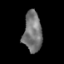
Tissue: skin
Cell type: Epithelial cells
Senescence score: 0.2849
Nuclear area (px): 731
Mean DAPI intensity: 116.782